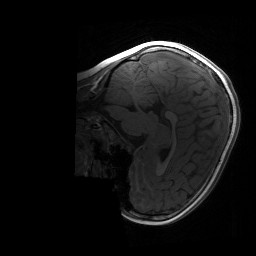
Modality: T1w
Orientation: sagittal
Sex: female
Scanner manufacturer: siemens
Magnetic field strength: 3 T
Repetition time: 1.9 s
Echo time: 0.00243 s